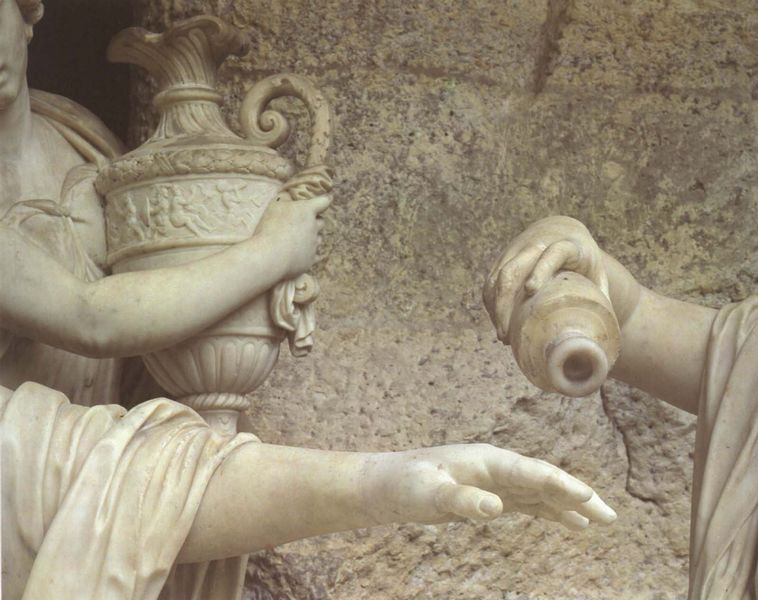
Titel: Apollo und Nymphen (Apollobad)
Künstler: Thomas Regnaudin
Standort: Versailles, Schlossgarten (EU - F)
Schlagwörter: hand, mann, wasser, menschen, ausschnitt, daumen, finger, frau, kleid, marmor, alt, flasche, wand, arm, arme, falten, kleidung, stein, öl, figur, gewand, drei, personen, amphore, henkel, kanne, krug, skulptur, statue, vase, brüste, farbig, mauer, detail, faltenwurf, plastik, ellenbogen, foto, waschen, gefäß, mythologie, verziert, fries, götter, toga, griechisch, volute, urne, han, taufen, gießen, skluptur, statru